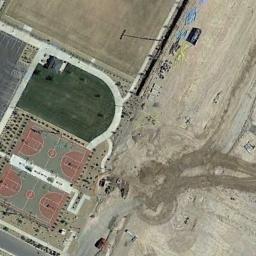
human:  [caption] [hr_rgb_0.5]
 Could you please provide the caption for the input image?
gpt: There is a small basketball court at the corner of the alley .

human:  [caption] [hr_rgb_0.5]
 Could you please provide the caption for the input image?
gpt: Next to the lawn are two basketball courts,Adjacent to the bare land .

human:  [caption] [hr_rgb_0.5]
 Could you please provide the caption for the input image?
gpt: There are two basketball courts on the open place next to grass .

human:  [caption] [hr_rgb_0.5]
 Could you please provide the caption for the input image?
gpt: Two basketball courts next to a lawn and the open area beside .

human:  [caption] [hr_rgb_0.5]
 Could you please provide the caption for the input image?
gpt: Two basketball courts are beside the grass .